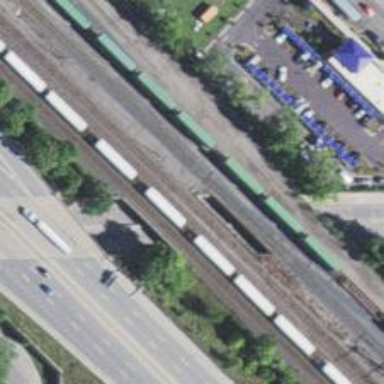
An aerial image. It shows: Railway yard with bridge over the rail.